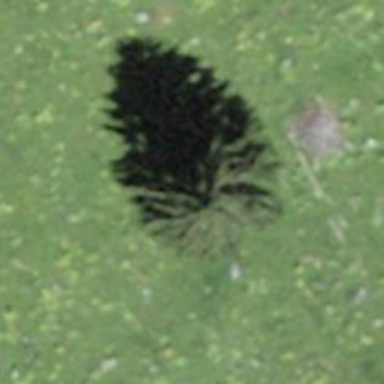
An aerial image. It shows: Needle-leaved tree in natural setting.